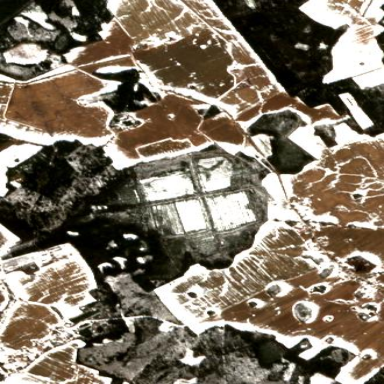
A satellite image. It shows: Bog wetland area.